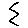
Label: zigzag